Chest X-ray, PA view. Patient: 43 years old, sex M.
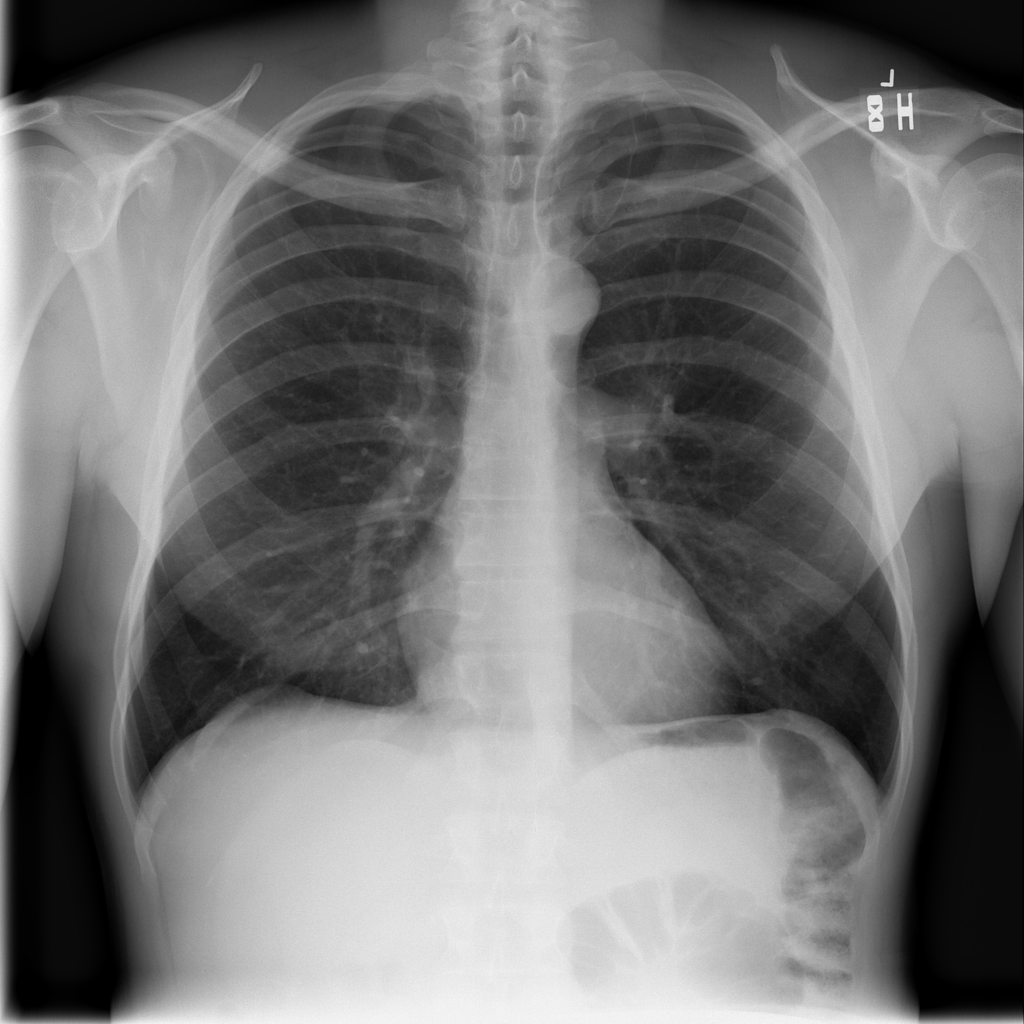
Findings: No Finding